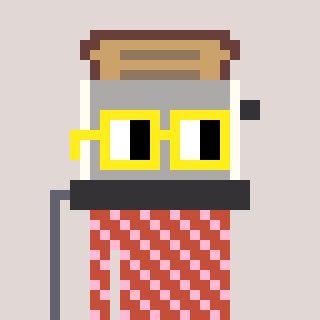
a pixel art character with square yellow glasses, a toaster-shaped head and a rust-colored body on a warm background